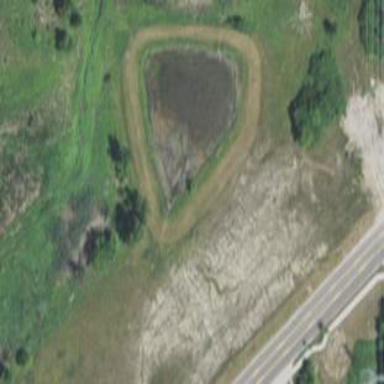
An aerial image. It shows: Picturesque pond located within basin area.